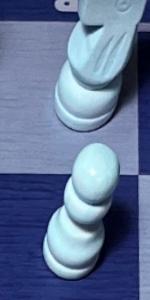
Label: Pawn_White